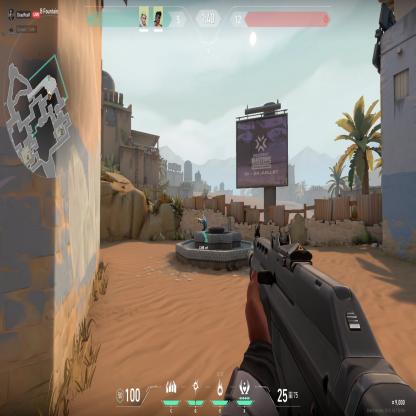
Label: teammate